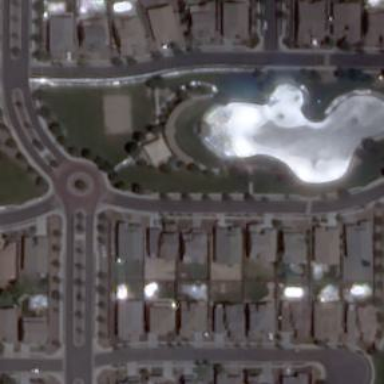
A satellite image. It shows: Park.